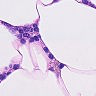
Metastatic tissue present: no